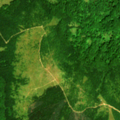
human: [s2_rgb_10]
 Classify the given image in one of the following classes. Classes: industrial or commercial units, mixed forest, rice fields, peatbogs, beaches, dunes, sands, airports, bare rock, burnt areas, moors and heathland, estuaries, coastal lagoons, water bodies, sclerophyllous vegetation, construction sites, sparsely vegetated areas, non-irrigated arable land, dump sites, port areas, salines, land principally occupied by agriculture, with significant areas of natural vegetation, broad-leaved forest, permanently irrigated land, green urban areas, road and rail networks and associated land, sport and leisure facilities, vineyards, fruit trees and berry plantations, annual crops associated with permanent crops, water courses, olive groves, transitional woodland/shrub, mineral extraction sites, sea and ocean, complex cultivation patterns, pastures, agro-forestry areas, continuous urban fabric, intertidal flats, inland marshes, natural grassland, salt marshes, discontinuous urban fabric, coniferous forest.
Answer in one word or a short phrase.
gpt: broad-leaved forest, coniferous forest, transitional woodland/shrub